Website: bh-photo
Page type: customer-info-address
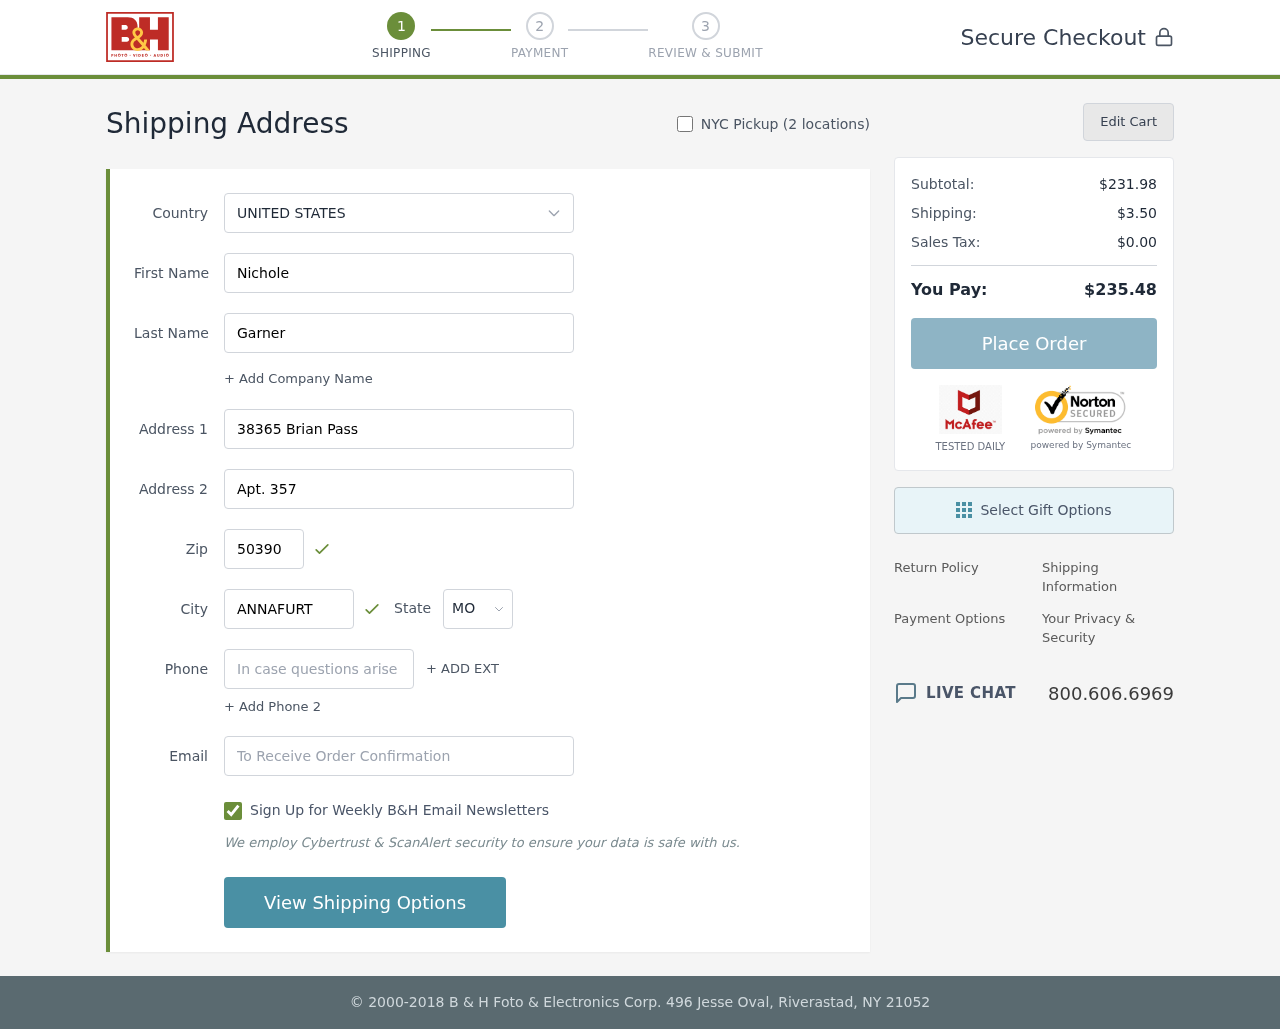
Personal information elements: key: PII_CITY
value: Annafurt
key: PII_COUNTRY
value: United States
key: PII_EMAIL
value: ngarner@yahoo.com
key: PII_FIRSTNAME
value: Nichole
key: PII_LASTNAME
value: Garner
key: PII_PHONE
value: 5359752826
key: PII_POSTCODE
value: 50390
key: PII_STATE_ABBR
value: MO
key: PII_STREET
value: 38365 Brian Pass
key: PII_STREET2
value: Apt. 357
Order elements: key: ORDER_SUBTOTAL
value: $231.98
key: ORDER_SHIPPING_COST
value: $3.50
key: ORDER_TAX
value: $0.00
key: ORDER_TOTAL
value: $235.48